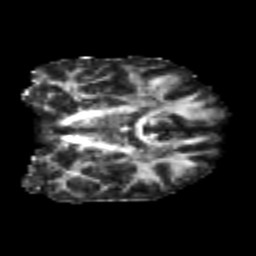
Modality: FA
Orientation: coronal
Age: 20
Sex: male
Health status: healthy
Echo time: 0.074 s